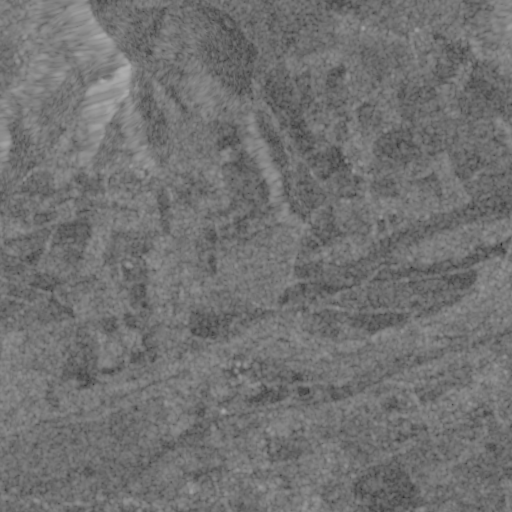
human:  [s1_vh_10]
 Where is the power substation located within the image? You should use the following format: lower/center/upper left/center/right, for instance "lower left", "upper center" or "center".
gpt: The power substation is located in the lower center of the image.
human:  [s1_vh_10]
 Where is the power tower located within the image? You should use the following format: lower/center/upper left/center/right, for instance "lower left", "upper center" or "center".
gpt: The power tower is located in the lower right of the image.
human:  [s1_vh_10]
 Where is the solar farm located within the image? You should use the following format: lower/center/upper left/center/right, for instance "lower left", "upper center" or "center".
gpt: The solar farm is located in the lower center of the image.
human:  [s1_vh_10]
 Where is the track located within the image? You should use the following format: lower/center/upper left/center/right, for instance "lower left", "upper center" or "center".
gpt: There is no track in the image.

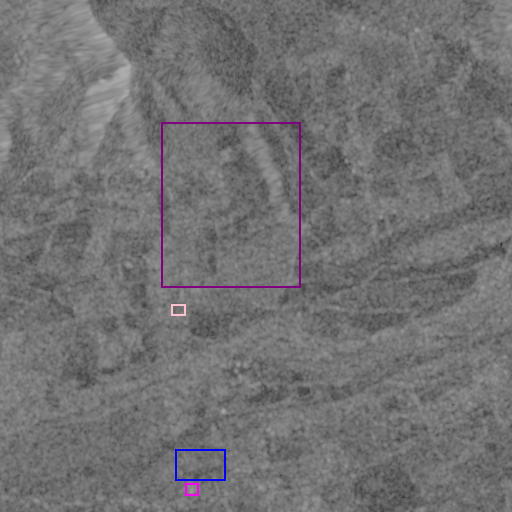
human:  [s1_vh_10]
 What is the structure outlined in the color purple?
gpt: The structure outlined in purple is a crop field.
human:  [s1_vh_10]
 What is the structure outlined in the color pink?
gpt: The structure outlined in pink is a park.
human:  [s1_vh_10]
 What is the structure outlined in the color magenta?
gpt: The structure outlined in magenta is a power substation.
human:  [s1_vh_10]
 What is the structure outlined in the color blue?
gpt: The structure outlined in blue is a solar farm.
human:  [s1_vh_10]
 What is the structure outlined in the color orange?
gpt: There is no orange outline.